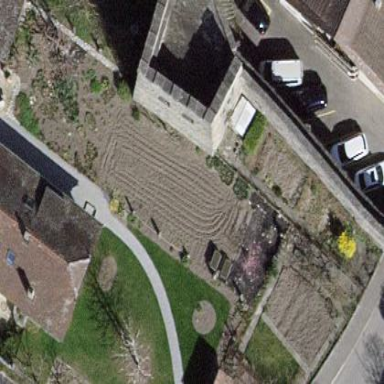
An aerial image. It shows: Vegetable garden in the leisure land.